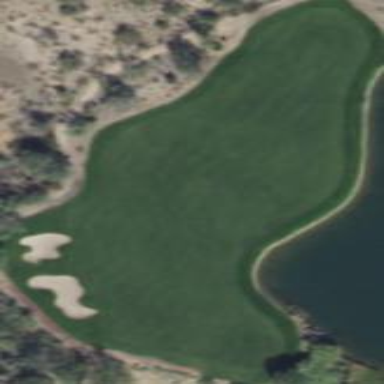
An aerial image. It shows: Rough grassy area used for golf.